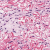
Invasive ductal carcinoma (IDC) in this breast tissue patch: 0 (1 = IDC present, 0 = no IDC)